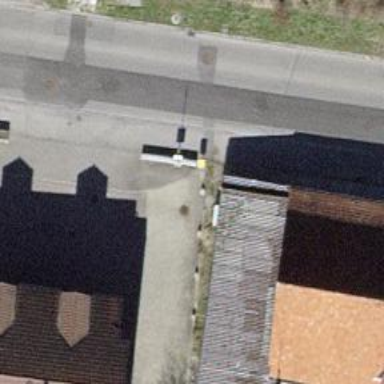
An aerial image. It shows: Post box is visible.